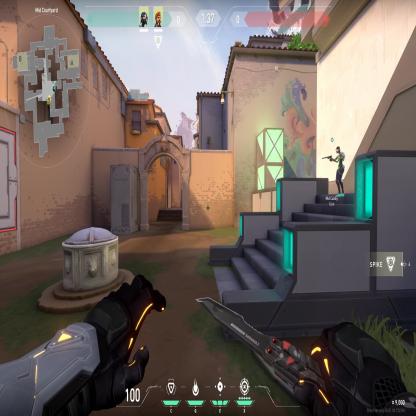
Label: teammate